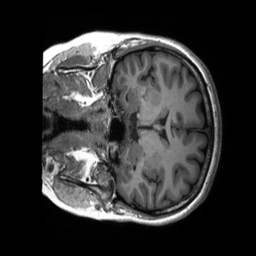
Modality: T1w
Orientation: coronal
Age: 25
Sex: female
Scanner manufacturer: siemens
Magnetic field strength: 3 T
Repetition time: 2.3 s
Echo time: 0.00232 s